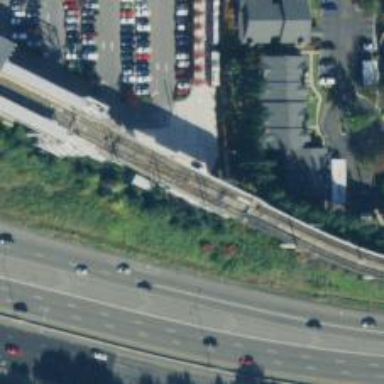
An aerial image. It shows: Bridge for light rail railway electrified with contact line.